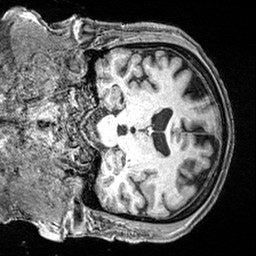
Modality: T1w
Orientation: coronal
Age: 69
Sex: male
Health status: healthy
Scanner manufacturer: siemens
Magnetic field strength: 3 T
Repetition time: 2.4 s
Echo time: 0.00217 s